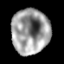
Tissue: lung
Cell type: Epithelial cells
Senescence score: 0.232
Nuclear area (px): 1673
Mean DAPI intensity: 155.096